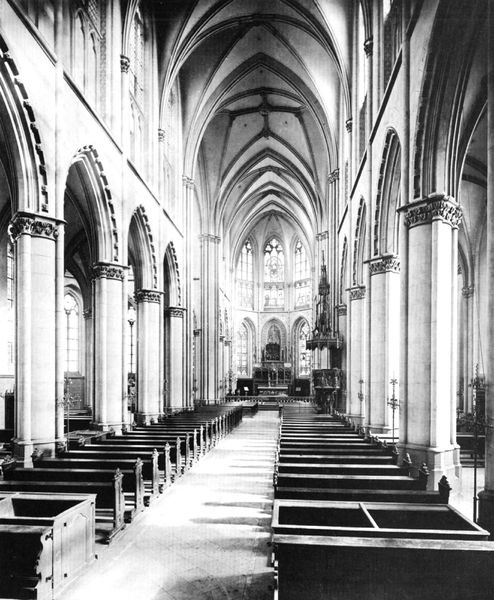
Titel: St. Mauritius in Köln vor der Zerstörung
Künstler: Vincenz Statz
Standort: Köln, St. Mauritius (EU - D - NRW)
Schlagwörter: schatten, fenster, licht, pfeiler, säulen, architektur, kirche, innen, gotik, gestühl, foto, bögen, gang, gewölbe, rippen, schwarzweiß, altar, bänke, hauptschiff, kathedrale, langhaus, sims, mittelschiff, kreuze, gotisch, kanzel, seitenschiff, spitzbogen, spitzbögen, absperrung, maßwerk, schalldeckel, knzel, kamzel